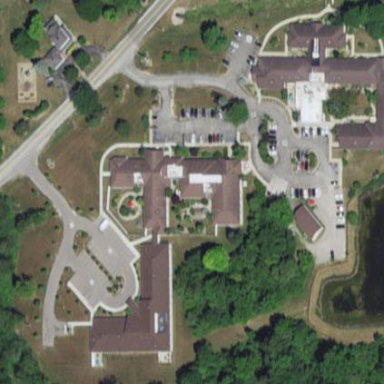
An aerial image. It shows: Nursing home building.